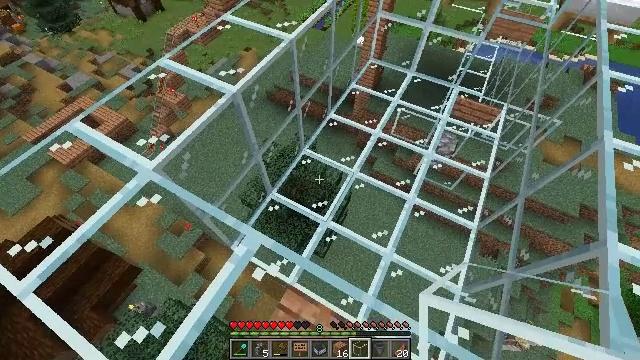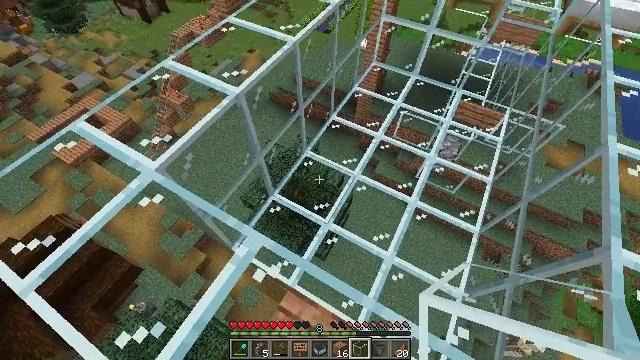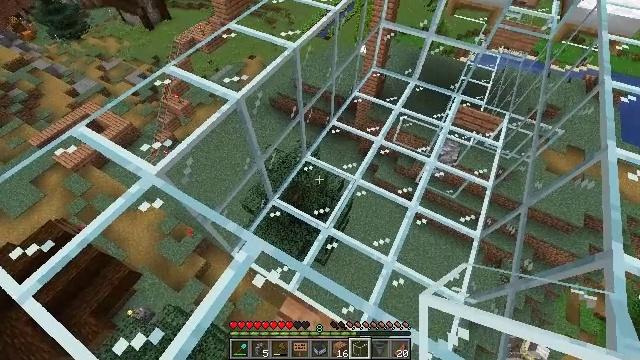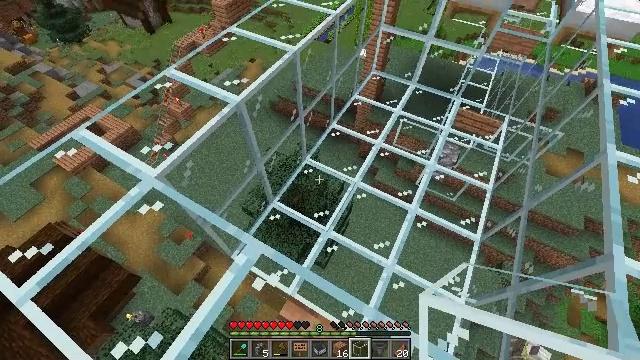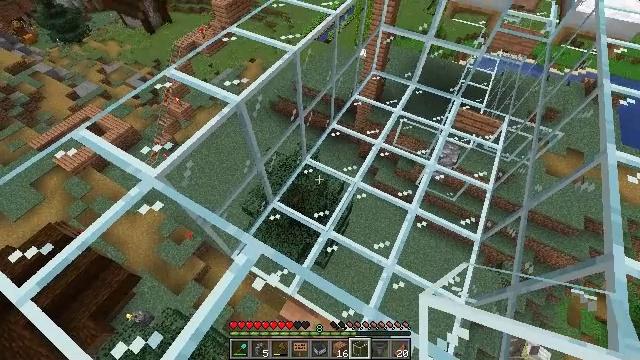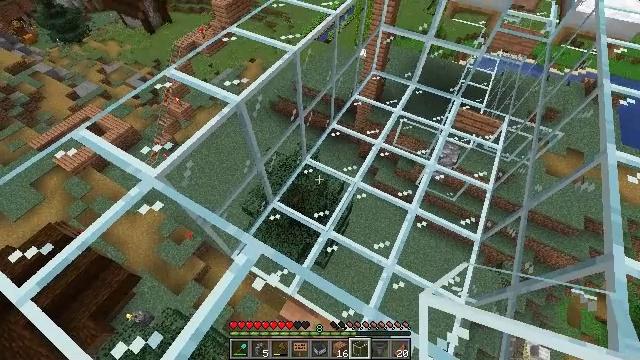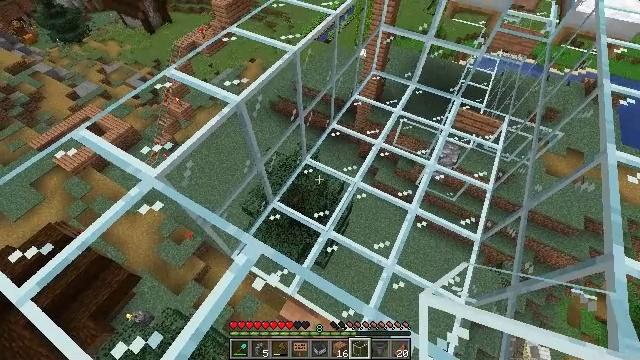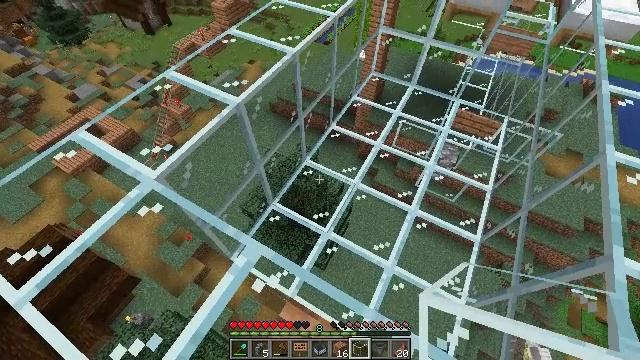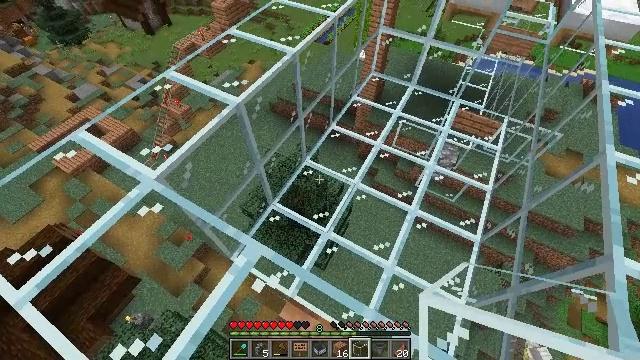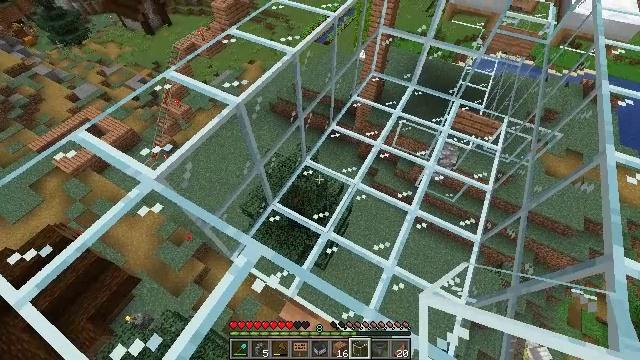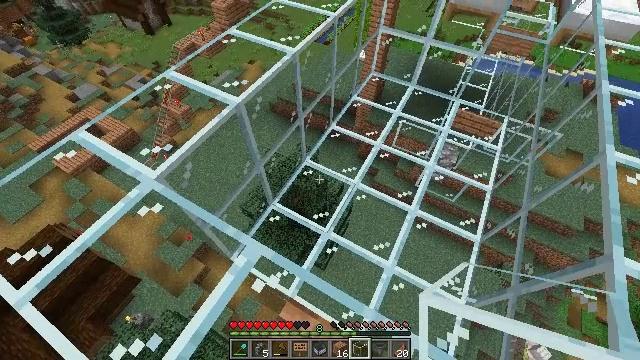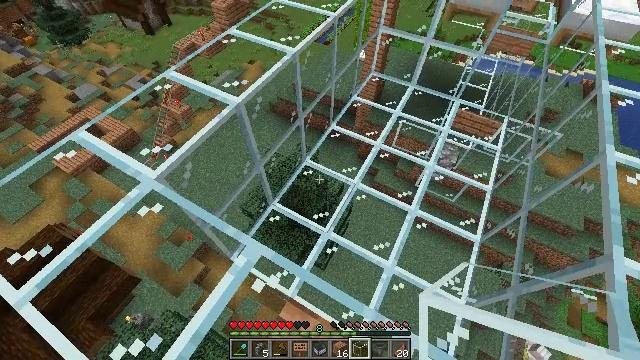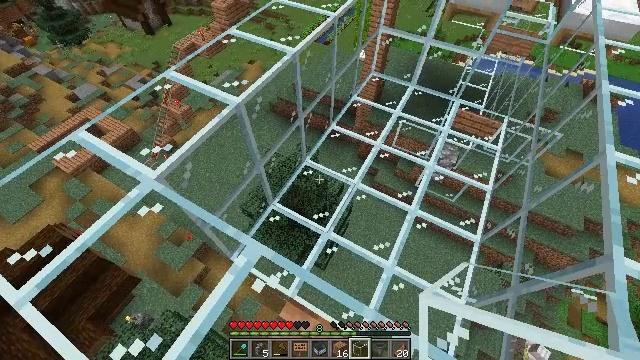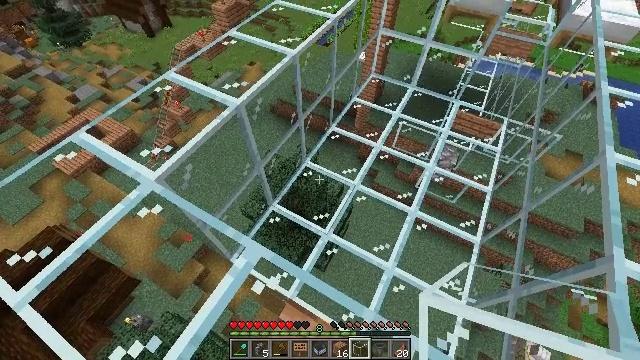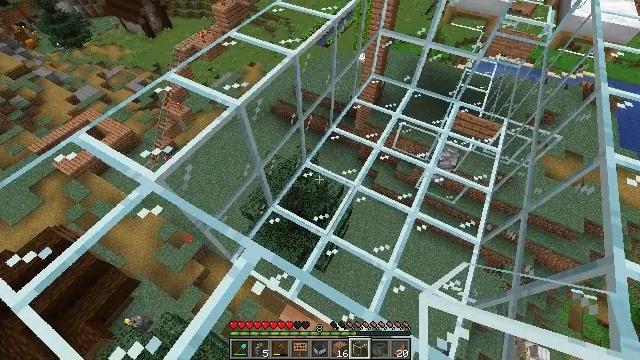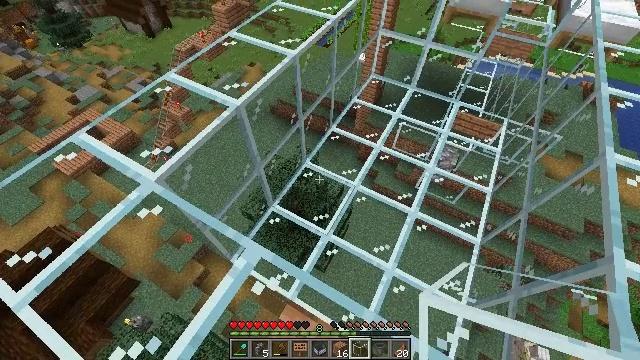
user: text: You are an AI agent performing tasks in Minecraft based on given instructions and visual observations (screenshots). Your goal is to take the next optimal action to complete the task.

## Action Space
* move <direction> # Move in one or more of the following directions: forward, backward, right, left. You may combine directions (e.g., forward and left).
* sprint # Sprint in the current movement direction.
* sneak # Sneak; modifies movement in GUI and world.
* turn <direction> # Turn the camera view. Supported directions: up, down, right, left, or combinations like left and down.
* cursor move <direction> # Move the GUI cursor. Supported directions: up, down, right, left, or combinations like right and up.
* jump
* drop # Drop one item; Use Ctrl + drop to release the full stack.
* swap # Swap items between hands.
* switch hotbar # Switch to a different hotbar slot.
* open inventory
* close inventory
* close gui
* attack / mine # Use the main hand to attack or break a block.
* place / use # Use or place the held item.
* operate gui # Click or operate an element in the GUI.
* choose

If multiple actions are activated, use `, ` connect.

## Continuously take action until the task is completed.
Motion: motion action
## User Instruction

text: Mine jungle planks from a structure.
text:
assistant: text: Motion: no_op
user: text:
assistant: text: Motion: turn up
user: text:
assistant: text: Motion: no_op
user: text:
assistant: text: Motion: no_op
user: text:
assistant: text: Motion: no_op
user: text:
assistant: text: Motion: no_op
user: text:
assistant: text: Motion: no_op
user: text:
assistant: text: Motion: no_op
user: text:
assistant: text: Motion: no_op
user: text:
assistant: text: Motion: no_op
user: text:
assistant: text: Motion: no_op
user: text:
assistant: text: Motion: no_op
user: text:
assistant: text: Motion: no_op
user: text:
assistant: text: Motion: no_op
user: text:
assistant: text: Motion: no_op
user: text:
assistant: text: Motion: no_op
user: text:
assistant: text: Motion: no_op
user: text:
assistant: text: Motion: no_op
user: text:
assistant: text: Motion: turn down
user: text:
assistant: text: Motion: no_op
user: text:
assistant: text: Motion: no_op
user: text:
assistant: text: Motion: no_op
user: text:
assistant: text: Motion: no_op
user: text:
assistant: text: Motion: no_op
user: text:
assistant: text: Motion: no_op
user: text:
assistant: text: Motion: no_op
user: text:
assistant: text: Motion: turn left
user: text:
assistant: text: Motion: turn left
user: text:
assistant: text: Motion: no_op
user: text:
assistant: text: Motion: no_op